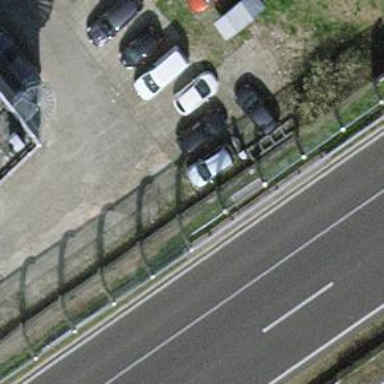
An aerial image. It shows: Noise barrier wall.